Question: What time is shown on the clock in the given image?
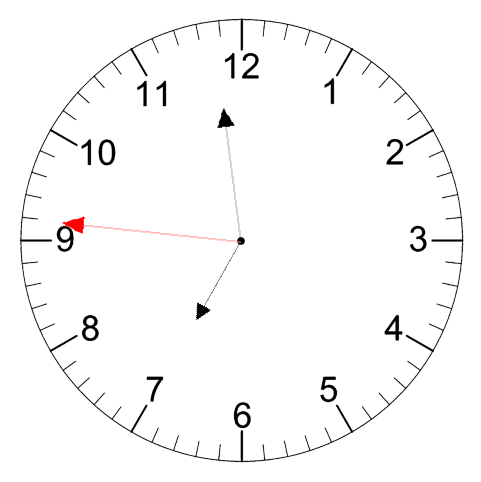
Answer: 06:58:46